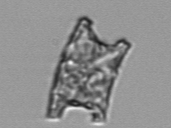
Label: Eucampia